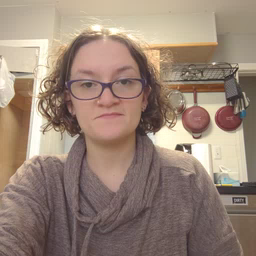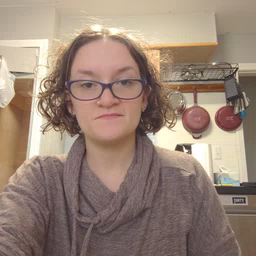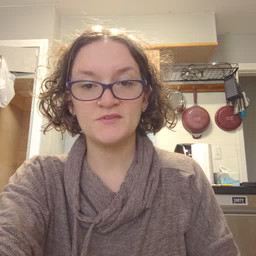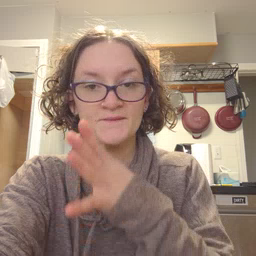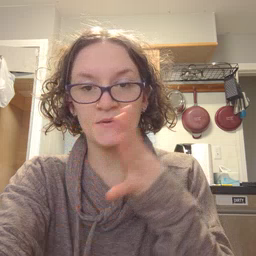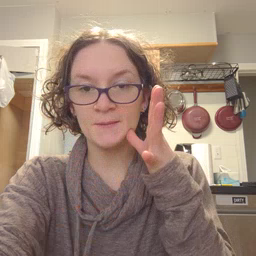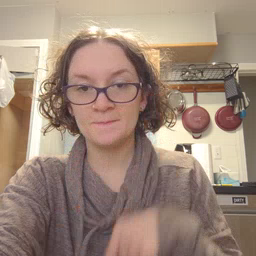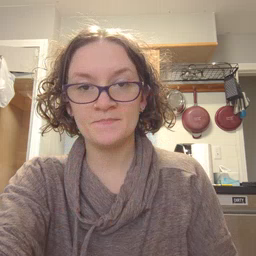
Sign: farm